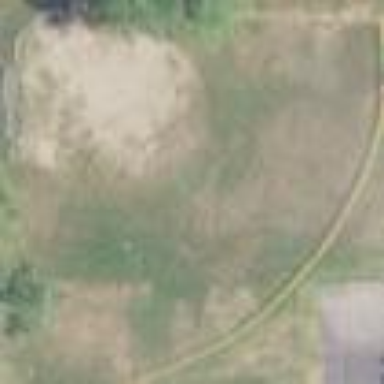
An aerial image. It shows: Baseball pitch for leisure and sports activities.